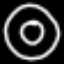
Label: donut